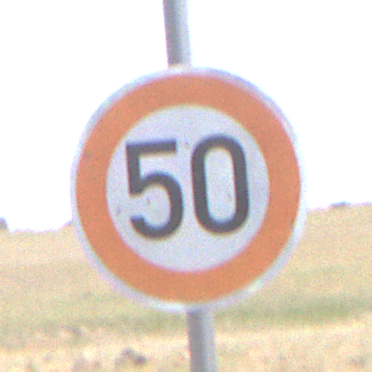
Verkehrszeichen: Geschwindigkeit50
Umgebung: Outdoor, Nature
Tageszeit: Midday
Wetter: PartlyCloudy
Licht: Natural
Jahreszeit: NotSpecified
Kontrast: HighContrast